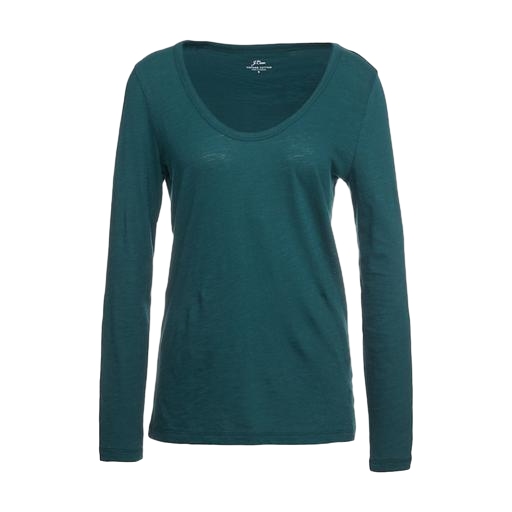
green long-sleeve round-neck tee, green scoop-neck tee, blue scoop-neck long-sleeve t-shirt, white background